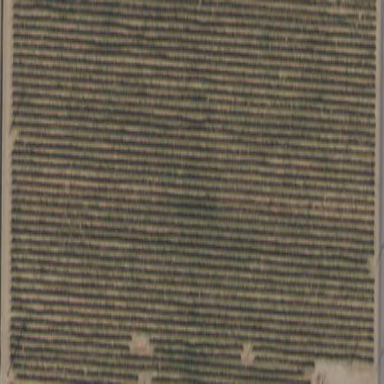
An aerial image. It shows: Vineyard with grape crops.